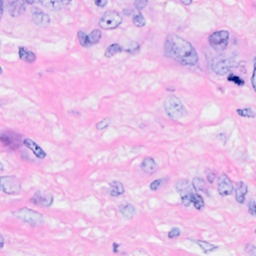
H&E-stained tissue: Breast